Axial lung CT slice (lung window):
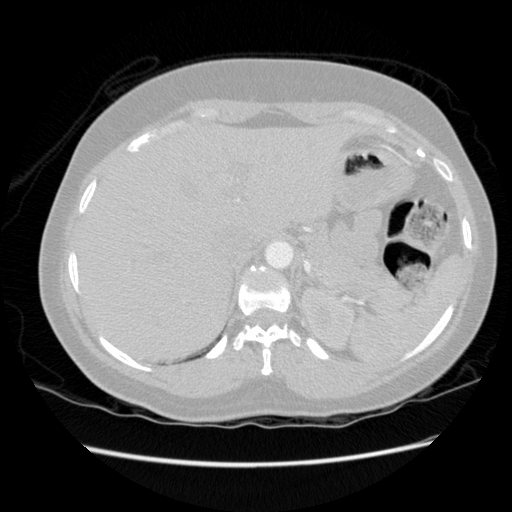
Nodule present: no